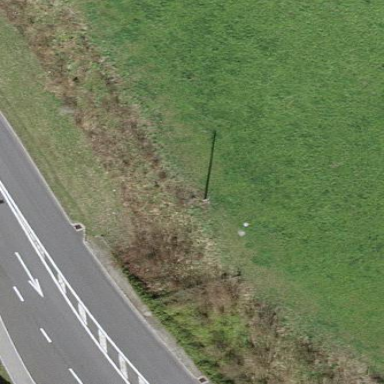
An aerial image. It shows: Hedge acting as barrier.